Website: crate-barrel
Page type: cart
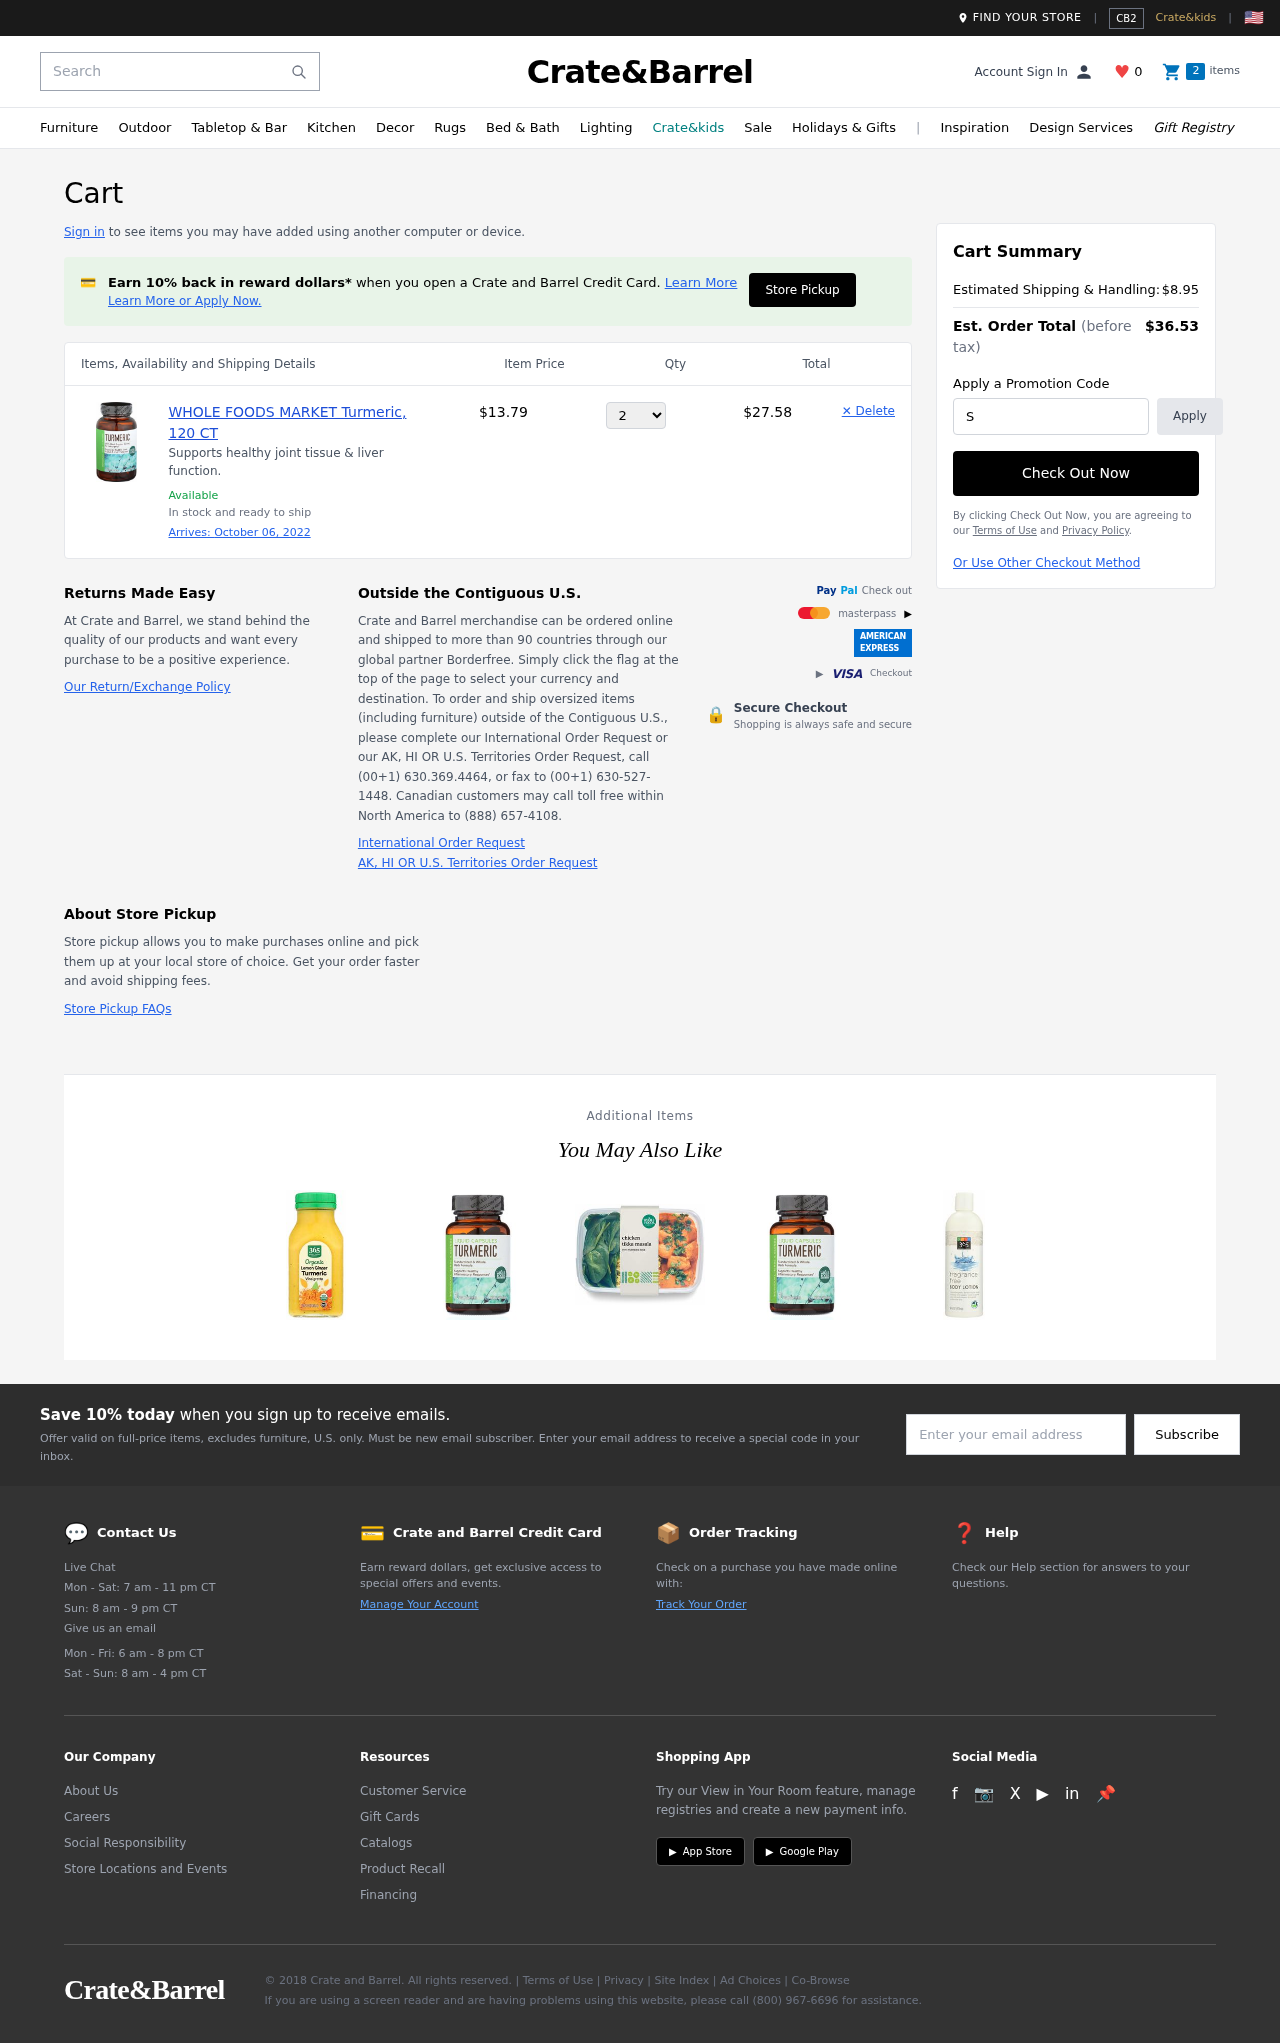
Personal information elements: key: PII_PROMO_CODE
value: SAVE67
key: PII_EMAIL
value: jonathan.wagner@gmail.com
Product elements: key: PRODUCT1_DESC
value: Supports healthy joint tissue & liver function.
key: PRODUCT1_NAME
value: WHOLE FOODS MARKET Turmeric, 120 CT
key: PRODUCT1_PRICE
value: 13.79
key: PRODUCT1_QUANTITY
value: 2
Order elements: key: ORDER_DELIVERY_DATE
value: October 06, 2022
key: ORDER_SUBTOTAL
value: $27.58
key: ORDER_SHIPPING_COST
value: $8.95
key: ORDER_TOTAL
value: $36.53